Question: I want to select a time range from the database to get that time range.
eg : if say employee has starttime as 12:00 the range will be 11:45 to 12:15 but i need to calculate it I am able to add but not able to subtract.
My code
'''
select DATEDIFF(MINUTE, 15, Starttime)
from Employees
where EmployeeID = 18
select DATEADD(MINUTE, 15, Starttime)
from Employees
where EmployeeID = 18
select EmployeeID, StartTime, ReturnTime
from Employees
where EmployeeID = 18
'''
Result

But what I want is:
Instead of -20868 - '11:57:12:<PHONE>'
like what happens when I ADD 12:12:12 = 12:27:12
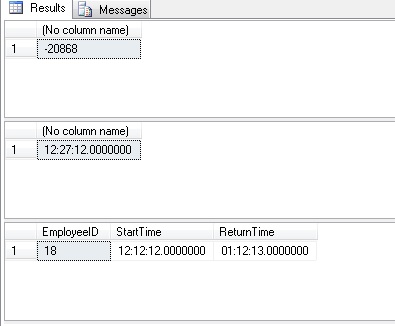
Answer: Is this what you are looking for?
'''
select DATEADD(MINUTE,-15,Starttime) from Employees where EmployeeID = 18
'''